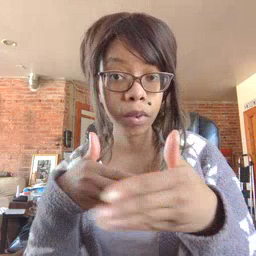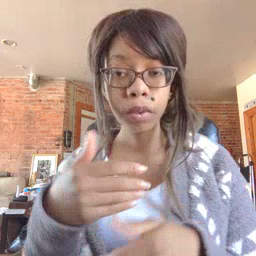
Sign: room